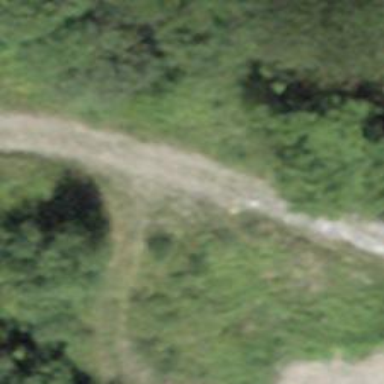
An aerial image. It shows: Unpaved track with tracktype grade4.